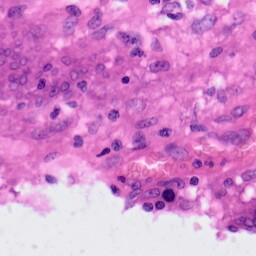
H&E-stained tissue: Colon